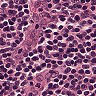
Metastatic tissue present: no